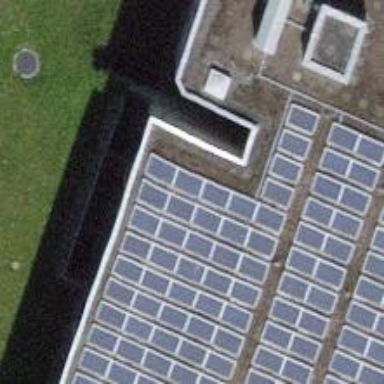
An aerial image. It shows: Solar power generator using photovoltaic method with solar photovoltaic panel types.